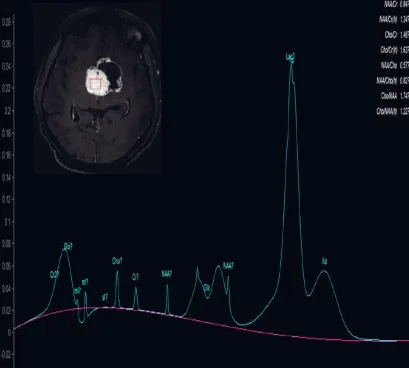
Axial T2-WI. Show solid-cystic suprasellar mass with posterior extension into the interpeduncular cistern.
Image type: radiology (ct)